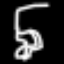
Label: frog